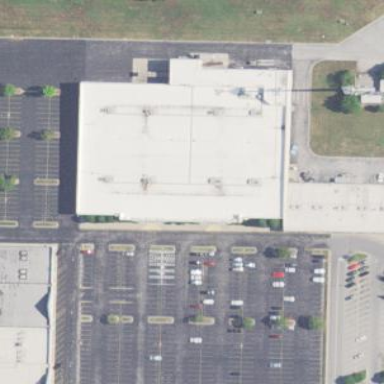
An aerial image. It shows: Retail building.